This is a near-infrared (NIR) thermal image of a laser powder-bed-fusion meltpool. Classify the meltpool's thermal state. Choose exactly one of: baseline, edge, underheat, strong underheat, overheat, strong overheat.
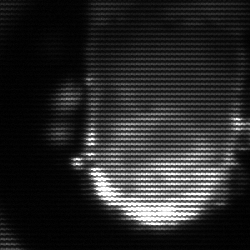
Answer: baseline